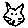
Label: cat